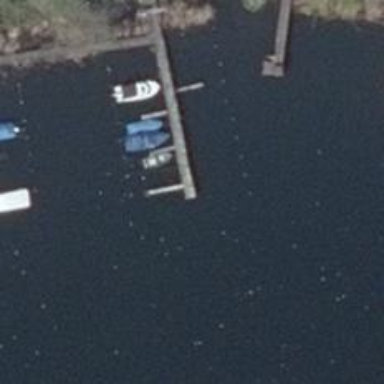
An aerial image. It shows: Man-made pier.